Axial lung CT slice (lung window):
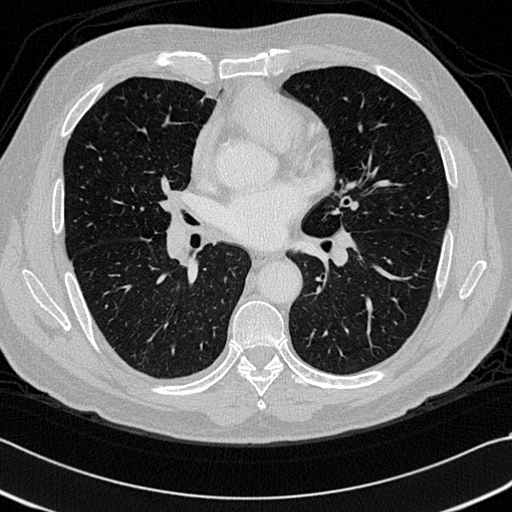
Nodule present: no